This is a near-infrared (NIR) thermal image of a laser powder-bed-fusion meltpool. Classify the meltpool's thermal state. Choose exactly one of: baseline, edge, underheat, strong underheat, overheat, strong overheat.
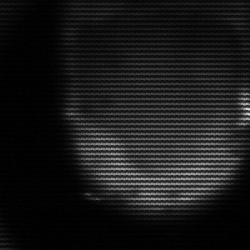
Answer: edge